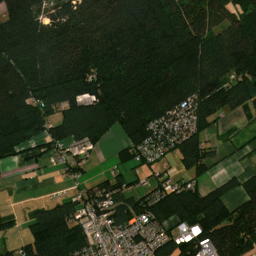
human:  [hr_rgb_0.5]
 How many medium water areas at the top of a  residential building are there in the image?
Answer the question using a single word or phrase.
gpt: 2

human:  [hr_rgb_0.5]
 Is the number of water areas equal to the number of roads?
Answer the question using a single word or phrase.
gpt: no

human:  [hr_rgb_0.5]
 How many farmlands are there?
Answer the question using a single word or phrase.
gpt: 24

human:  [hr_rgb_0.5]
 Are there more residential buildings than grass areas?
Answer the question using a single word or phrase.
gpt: yes

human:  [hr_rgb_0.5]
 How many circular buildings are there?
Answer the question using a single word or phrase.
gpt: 0

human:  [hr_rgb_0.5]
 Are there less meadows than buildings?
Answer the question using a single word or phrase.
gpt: yes

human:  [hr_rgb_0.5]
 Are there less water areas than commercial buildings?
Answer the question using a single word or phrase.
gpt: no

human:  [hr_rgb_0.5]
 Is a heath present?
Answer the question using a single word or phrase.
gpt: yes

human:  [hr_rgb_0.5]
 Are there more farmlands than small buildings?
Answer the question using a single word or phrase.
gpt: no

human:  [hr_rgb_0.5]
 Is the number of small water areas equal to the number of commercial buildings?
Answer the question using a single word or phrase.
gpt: no

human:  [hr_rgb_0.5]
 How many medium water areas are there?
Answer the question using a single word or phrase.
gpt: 2

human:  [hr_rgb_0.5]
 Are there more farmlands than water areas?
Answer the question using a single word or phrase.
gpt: yes

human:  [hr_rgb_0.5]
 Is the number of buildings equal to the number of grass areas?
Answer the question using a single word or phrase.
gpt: no

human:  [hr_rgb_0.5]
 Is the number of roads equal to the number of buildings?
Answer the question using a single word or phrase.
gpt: no

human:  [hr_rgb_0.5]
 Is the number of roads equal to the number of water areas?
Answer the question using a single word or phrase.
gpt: no

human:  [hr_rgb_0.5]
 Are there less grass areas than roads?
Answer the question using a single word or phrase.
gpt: yes

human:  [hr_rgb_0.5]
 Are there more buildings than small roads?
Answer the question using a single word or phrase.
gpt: yes

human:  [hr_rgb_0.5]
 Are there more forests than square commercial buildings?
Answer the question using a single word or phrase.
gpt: yes

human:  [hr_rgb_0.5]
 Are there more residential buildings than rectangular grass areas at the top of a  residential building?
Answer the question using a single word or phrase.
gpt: yes

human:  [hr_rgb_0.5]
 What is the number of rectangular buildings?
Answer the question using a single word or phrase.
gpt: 931

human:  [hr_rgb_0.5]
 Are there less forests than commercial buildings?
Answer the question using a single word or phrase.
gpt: no

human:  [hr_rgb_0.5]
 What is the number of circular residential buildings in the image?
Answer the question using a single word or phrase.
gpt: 0

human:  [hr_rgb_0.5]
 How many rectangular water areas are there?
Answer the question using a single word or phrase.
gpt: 6

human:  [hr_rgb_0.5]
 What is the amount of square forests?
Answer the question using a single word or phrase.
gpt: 1

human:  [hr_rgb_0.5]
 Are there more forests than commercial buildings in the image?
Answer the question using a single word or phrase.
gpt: yes

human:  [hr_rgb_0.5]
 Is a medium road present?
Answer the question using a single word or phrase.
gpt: no

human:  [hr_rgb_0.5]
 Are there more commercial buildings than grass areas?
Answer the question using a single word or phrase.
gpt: no

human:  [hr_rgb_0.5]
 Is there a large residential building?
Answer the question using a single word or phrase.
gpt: yes

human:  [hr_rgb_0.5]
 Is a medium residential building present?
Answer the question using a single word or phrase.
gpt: yes

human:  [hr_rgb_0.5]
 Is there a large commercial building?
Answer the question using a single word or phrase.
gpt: no

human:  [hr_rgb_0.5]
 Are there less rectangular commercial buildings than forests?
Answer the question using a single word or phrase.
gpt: yes

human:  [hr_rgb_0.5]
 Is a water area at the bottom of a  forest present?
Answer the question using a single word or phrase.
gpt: yes

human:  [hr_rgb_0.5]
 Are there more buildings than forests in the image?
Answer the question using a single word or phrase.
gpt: yes

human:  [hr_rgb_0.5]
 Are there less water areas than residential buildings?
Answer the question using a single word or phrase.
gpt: yes

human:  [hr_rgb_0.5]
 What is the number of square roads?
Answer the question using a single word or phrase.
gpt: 0

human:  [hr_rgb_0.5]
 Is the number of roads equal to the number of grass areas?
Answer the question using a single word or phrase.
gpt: no